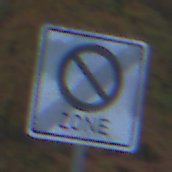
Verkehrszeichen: EndeEingeschraenktesHalteverbotZone
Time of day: SunriseSunset
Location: Outdoor (Nature)
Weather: PartlyCloudy
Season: Autumn
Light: Natural